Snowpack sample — Loveland Pass, Silver Plume, Colorado, USA (2/11/26, 12:00 PM MST)
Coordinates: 39.663, -105.886
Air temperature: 35 °F
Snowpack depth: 82 cm
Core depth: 10 cm
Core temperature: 15.8 °F
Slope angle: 13°, slope face: 12°
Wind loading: high
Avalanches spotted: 1
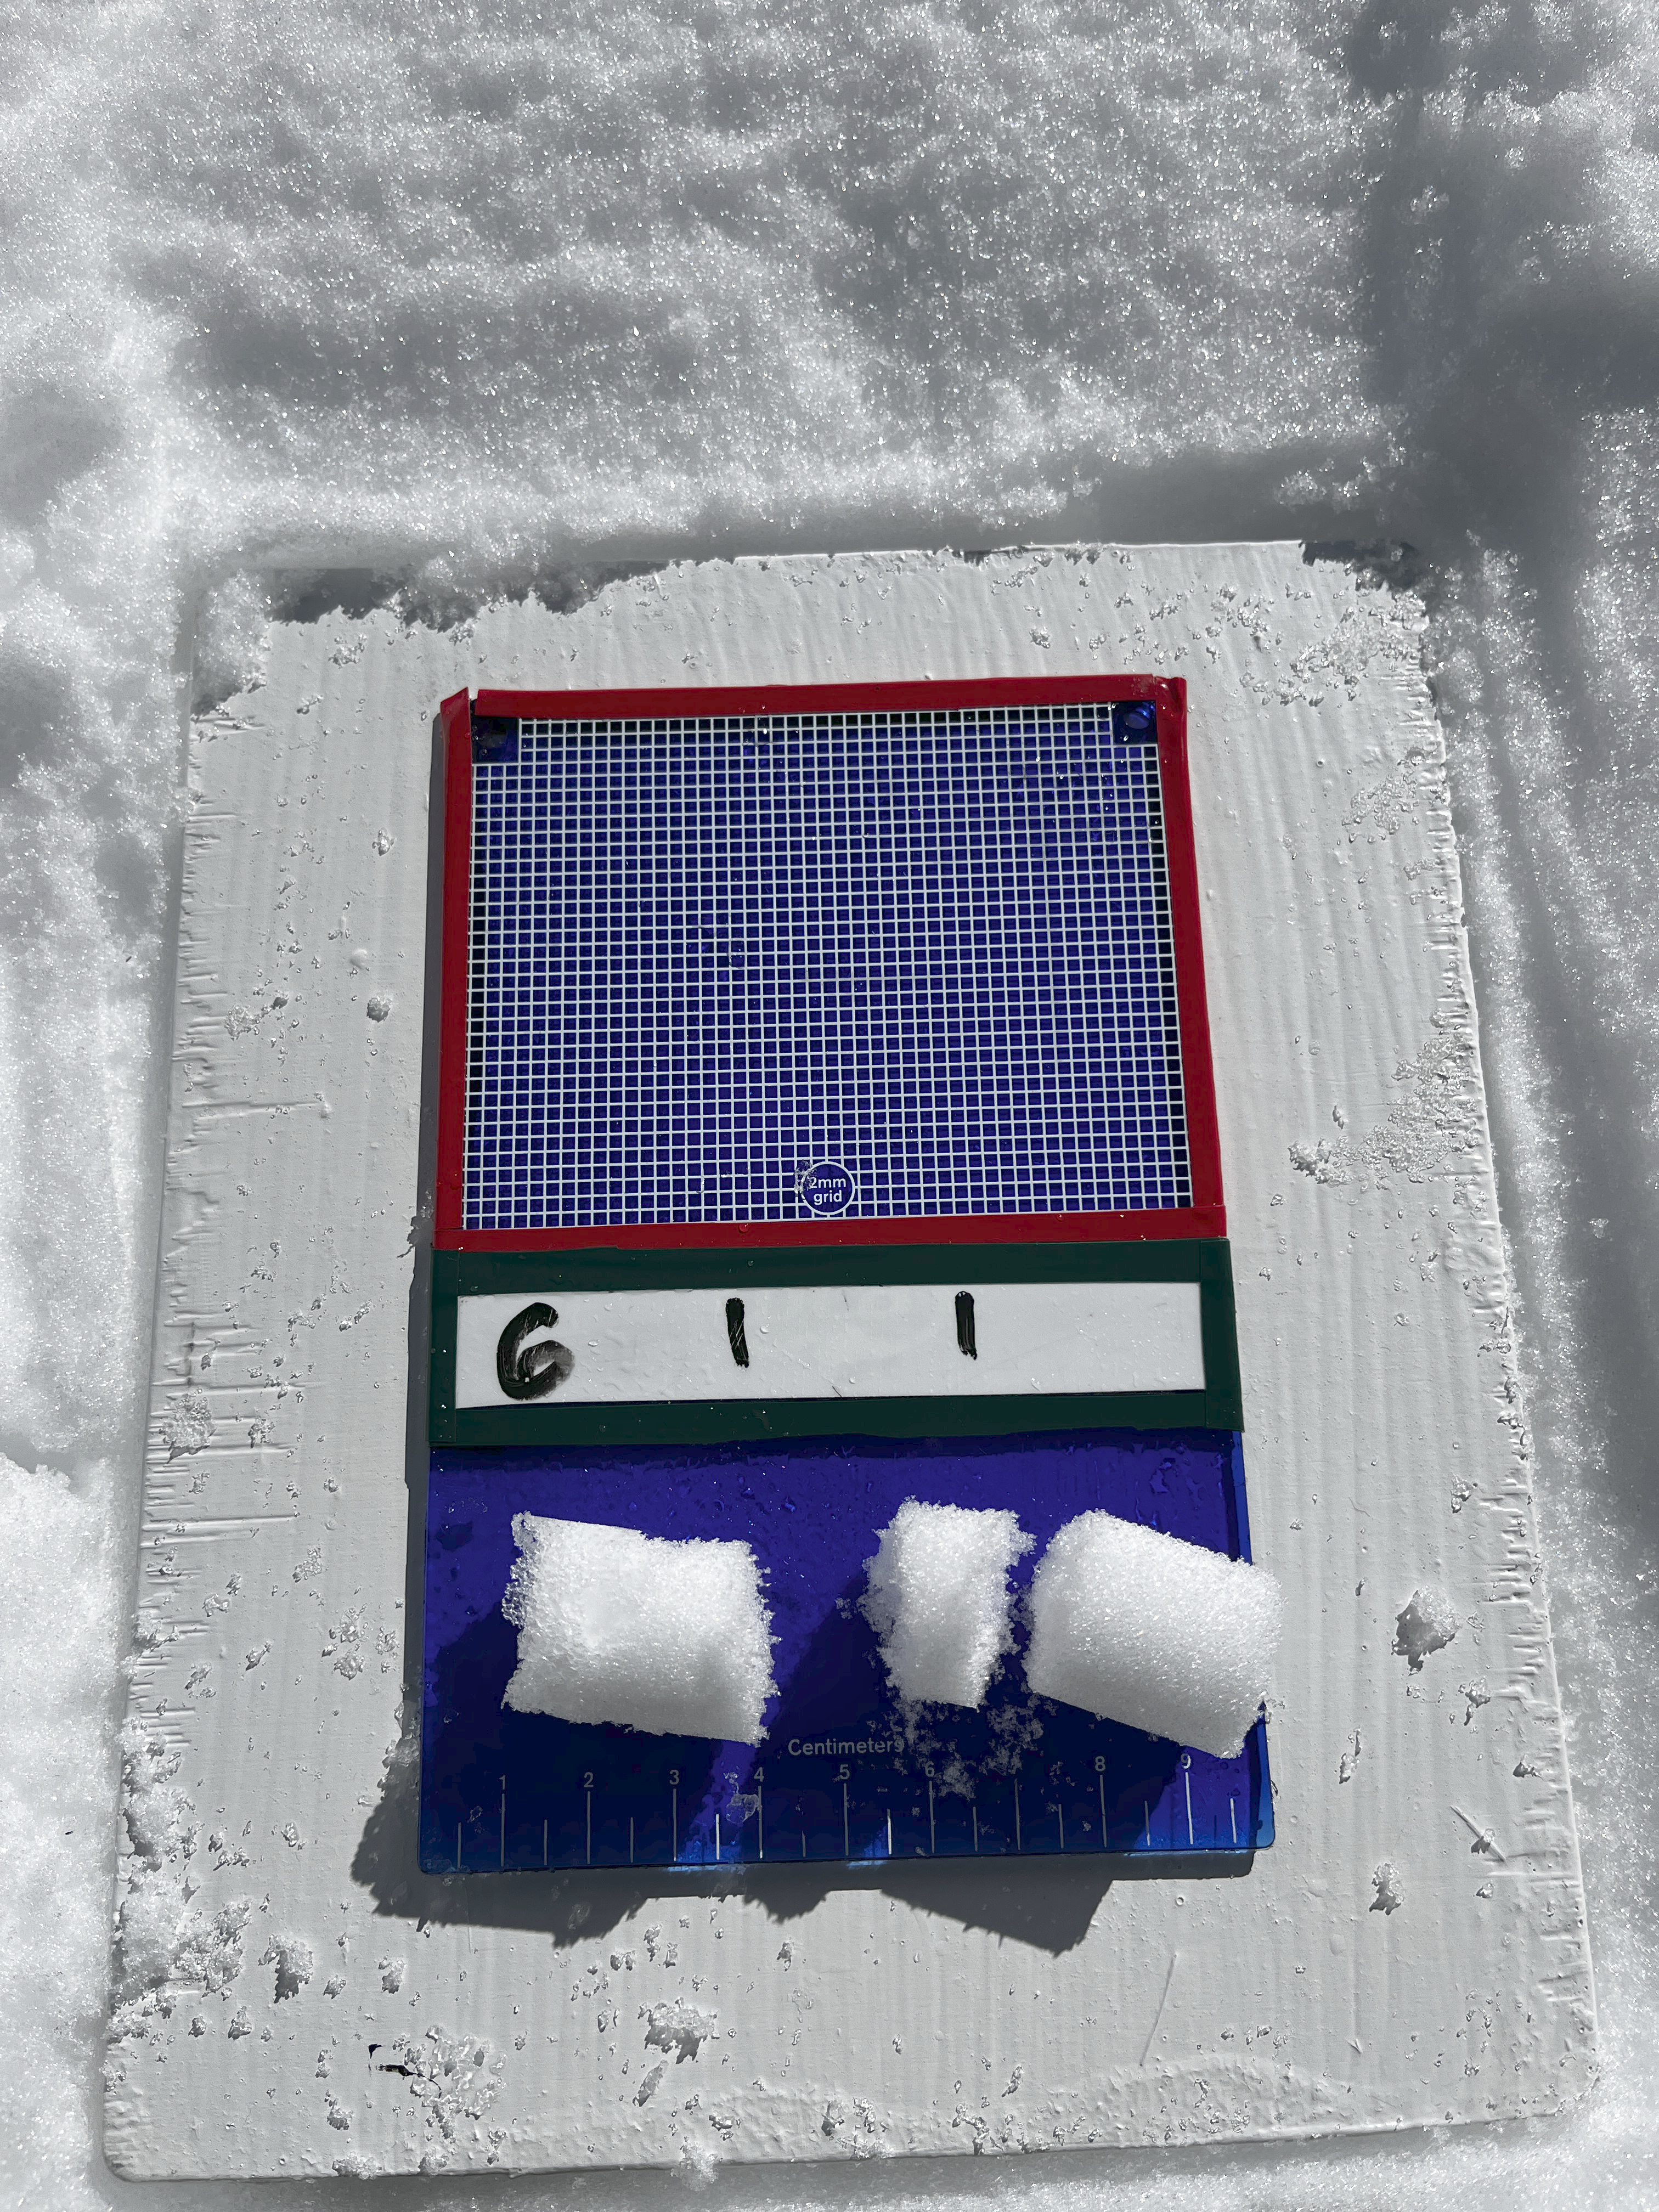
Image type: crystal_card
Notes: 1 small avalanche spotted on the north side of the bowl, lots of wind loading